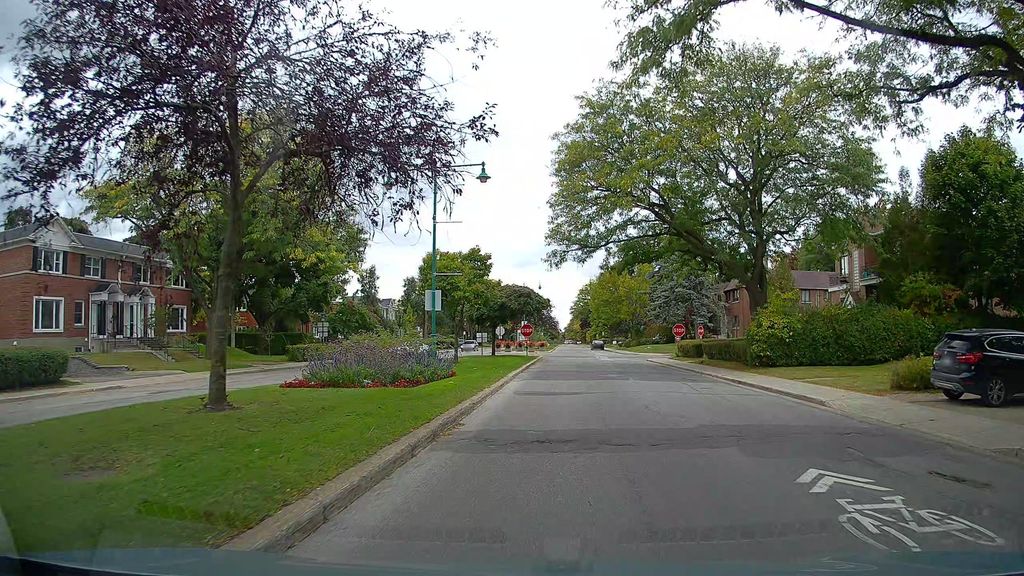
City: montreal